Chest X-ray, AP view. Patient: 53 years old, sex F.
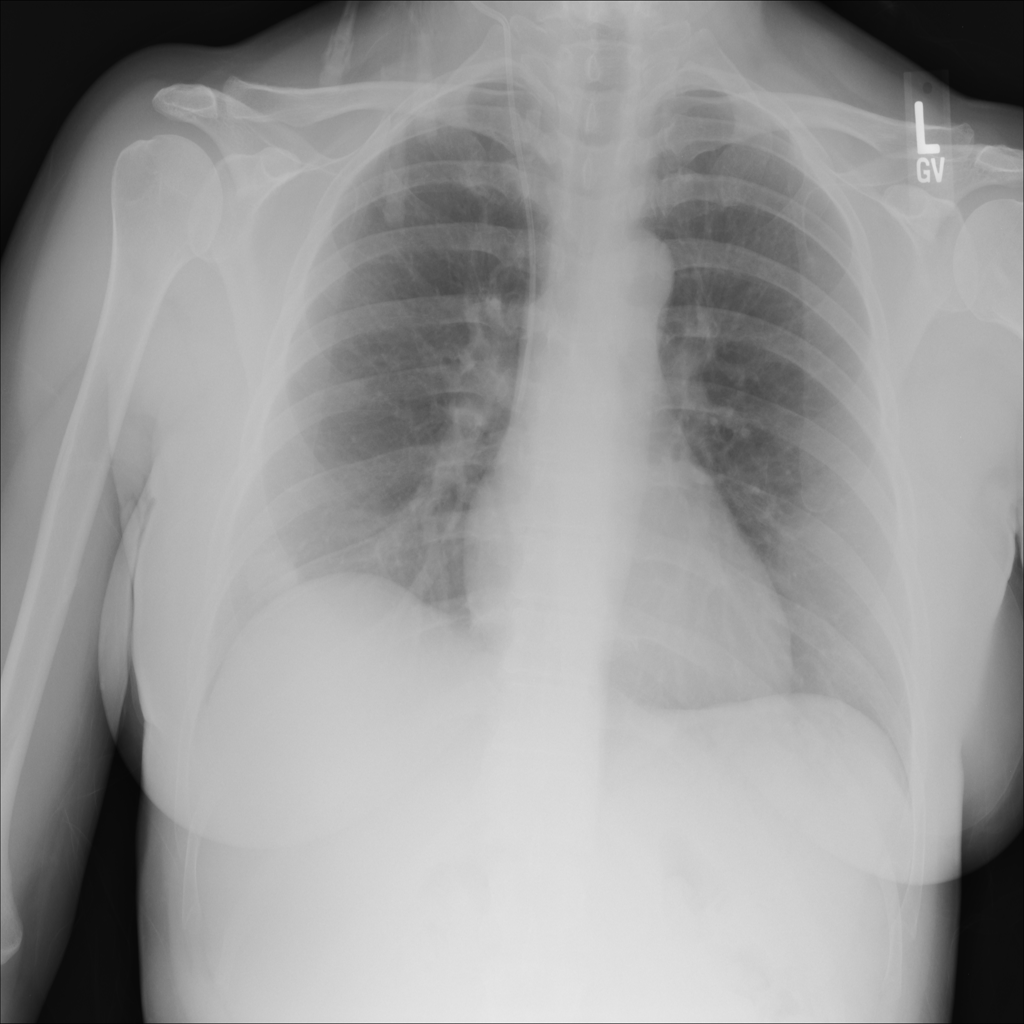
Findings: Nodule